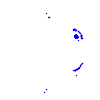
Particle: pion